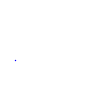
Particle: pion